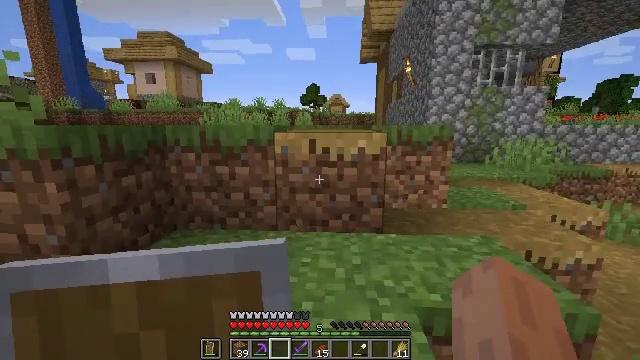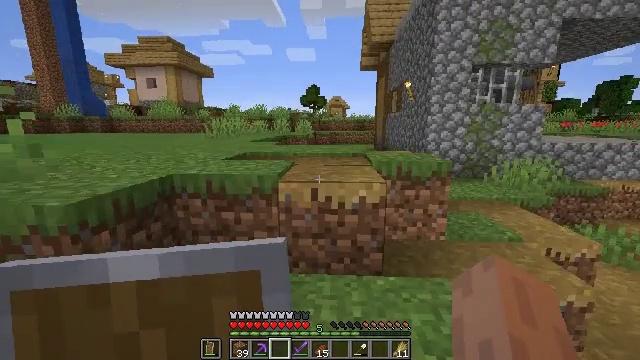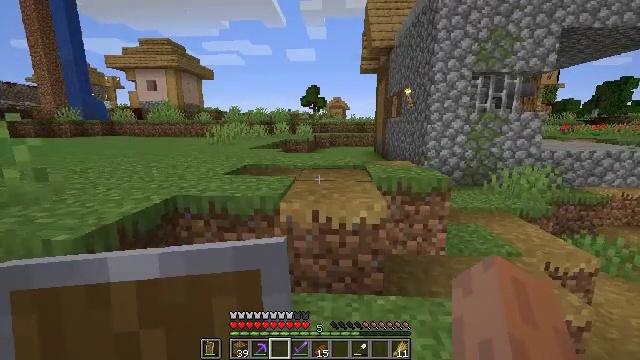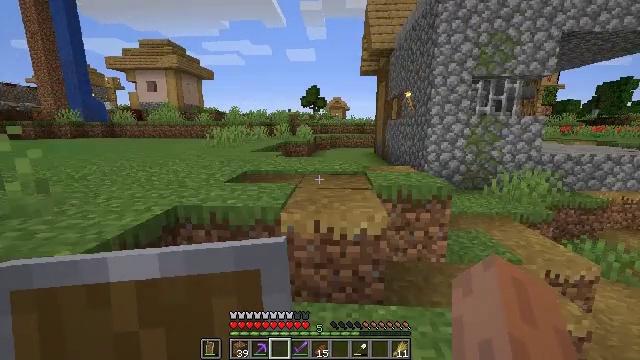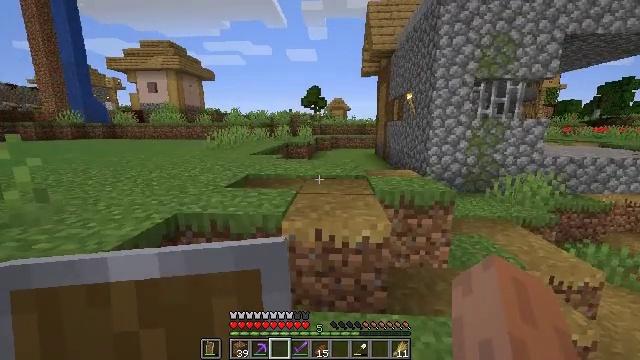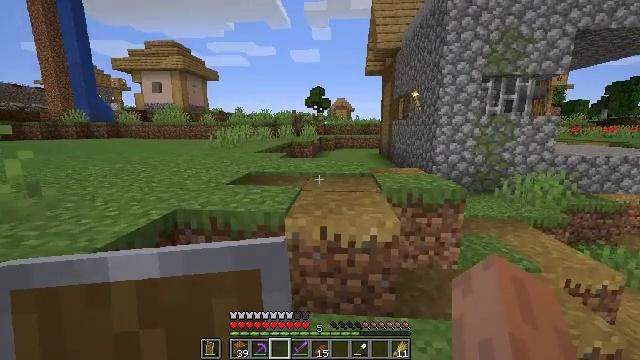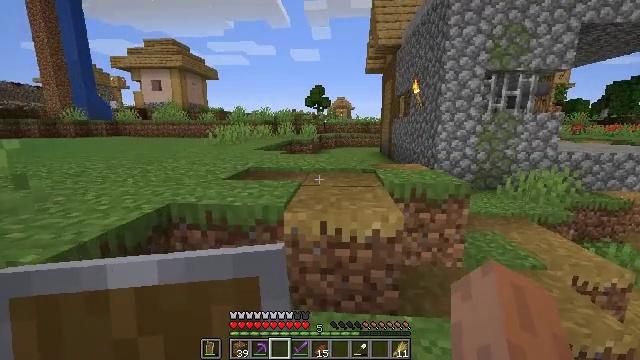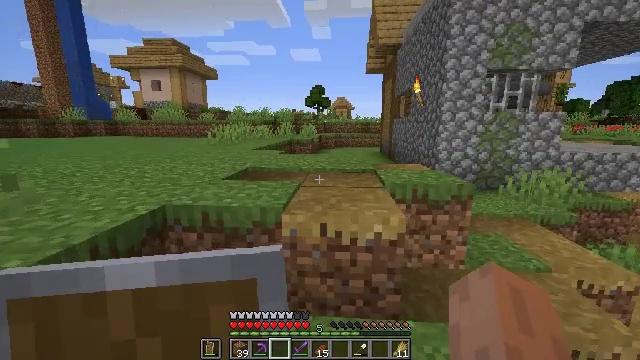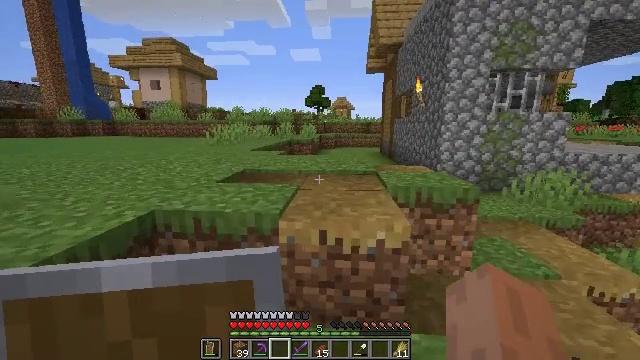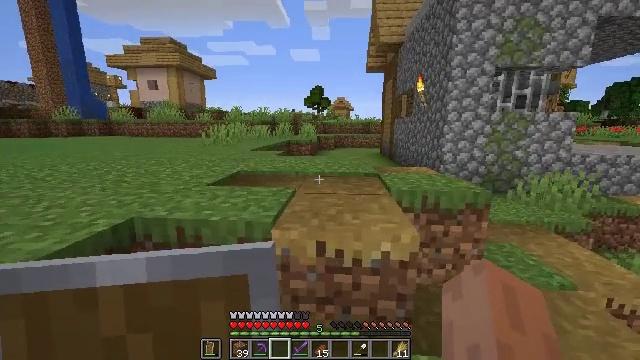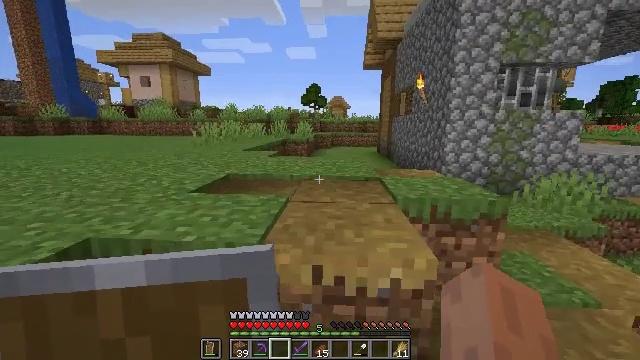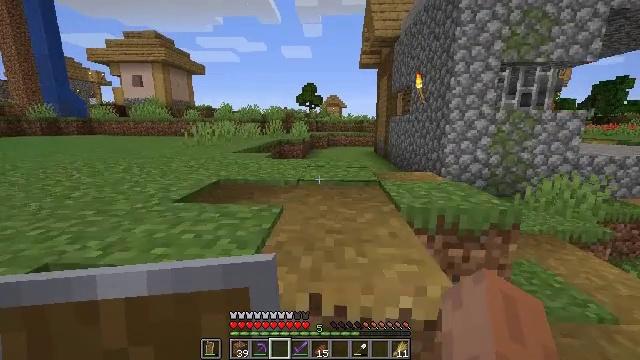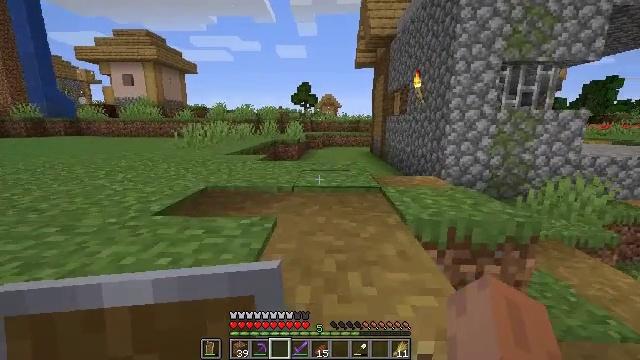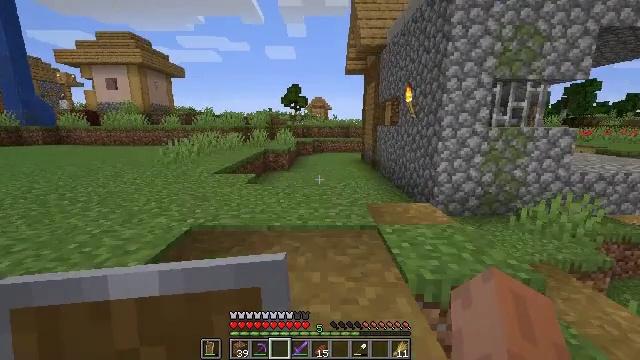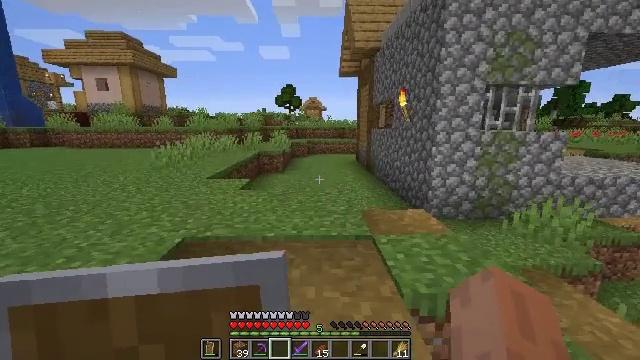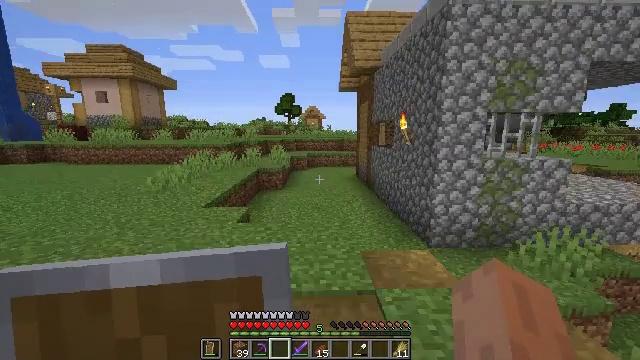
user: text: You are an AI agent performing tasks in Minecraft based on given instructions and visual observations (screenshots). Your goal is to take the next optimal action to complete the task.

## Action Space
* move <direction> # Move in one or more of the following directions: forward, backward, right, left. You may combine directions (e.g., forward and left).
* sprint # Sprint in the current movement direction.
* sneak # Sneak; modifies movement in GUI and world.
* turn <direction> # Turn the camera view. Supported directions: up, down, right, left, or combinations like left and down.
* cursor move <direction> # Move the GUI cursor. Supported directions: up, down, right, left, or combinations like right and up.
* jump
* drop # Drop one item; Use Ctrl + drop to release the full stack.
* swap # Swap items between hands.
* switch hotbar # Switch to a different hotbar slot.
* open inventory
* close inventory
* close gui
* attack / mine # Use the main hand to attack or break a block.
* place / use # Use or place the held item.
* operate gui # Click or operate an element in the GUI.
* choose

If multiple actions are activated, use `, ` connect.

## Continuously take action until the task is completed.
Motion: motion action
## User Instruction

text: Retrieve the observer from a structure.
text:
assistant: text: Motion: move forward, jump
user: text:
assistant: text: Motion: move forward, jump
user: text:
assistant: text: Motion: move forward, jump
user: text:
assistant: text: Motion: move forward
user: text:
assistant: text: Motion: move forward
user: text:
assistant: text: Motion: move forward
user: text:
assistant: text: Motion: move forward
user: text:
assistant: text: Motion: move forward
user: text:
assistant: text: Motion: move forward
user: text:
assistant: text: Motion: move forward
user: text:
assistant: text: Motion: move forward
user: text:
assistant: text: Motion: move forward, turn right
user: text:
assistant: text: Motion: move forward, turn right, jump
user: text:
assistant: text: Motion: move forward, turn right, jump
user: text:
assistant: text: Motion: move forward, turn up, jump
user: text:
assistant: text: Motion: no_op
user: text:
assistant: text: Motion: no_op
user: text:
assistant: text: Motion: no_op
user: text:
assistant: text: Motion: no_op
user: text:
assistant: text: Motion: no_op
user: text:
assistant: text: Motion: no_op
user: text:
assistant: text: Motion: no_op
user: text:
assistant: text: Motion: no_op
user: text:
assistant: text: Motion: no_op
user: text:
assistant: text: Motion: no_op
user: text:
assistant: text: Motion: no_op
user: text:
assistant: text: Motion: no_op
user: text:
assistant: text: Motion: no_op
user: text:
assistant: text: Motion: no_op
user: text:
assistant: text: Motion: no_op